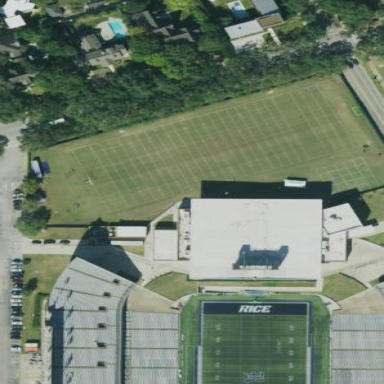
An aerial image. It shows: American football pitch for leisure and sport activities.